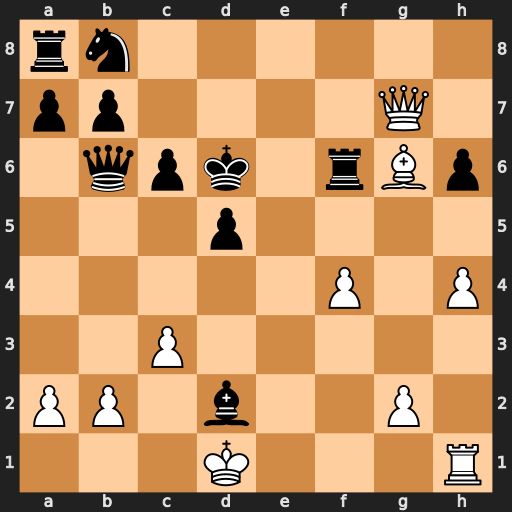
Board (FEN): rn6/pp4Q1/1qpk1rBp/3p4/5P1P/2P5/PP1b2P1/3K3R
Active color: w
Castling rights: -
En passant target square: -
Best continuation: Qxf6+ Kc7 Qe5+